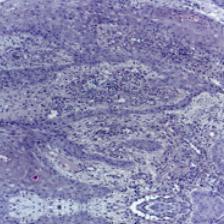
Diagnosis: OSCC